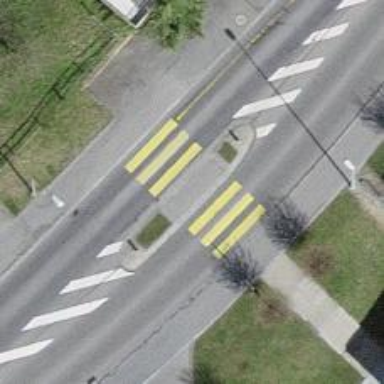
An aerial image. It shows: Footway that serves as traffic island.